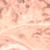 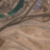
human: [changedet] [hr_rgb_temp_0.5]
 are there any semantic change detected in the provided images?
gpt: A river is present in the area above the new roads that were built.